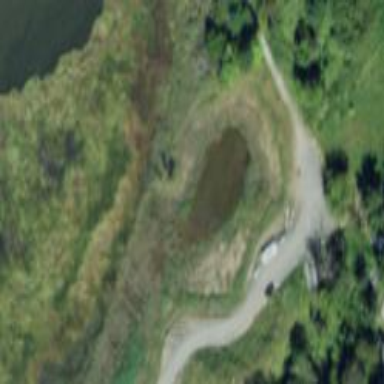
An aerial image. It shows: Marshy wetland area.